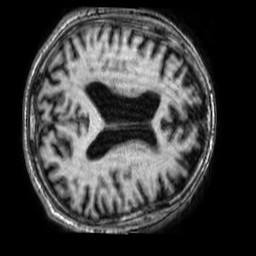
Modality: T1w
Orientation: axial
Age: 72
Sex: male
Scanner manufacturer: philips
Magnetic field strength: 1.5 T
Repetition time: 0.00713 s
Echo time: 0.00322 s